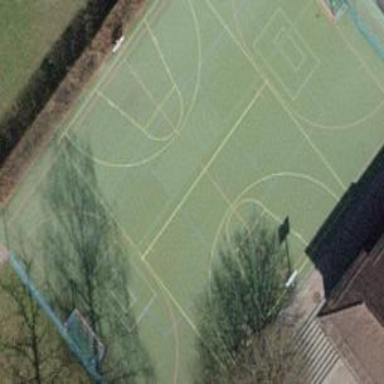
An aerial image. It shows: Multi-sport pitch for leisure land activities.